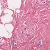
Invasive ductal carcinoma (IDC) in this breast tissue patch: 0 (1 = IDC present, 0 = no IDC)